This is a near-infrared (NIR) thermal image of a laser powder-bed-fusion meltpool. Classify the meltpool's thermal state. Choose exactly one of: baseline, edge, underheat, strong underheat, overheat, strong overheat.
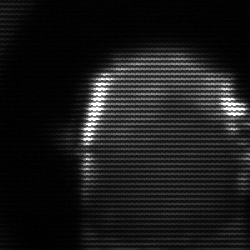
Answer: baseline